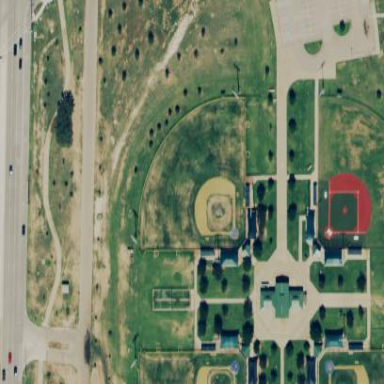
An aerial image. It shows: Baseball pitch for leisure and sports activities.